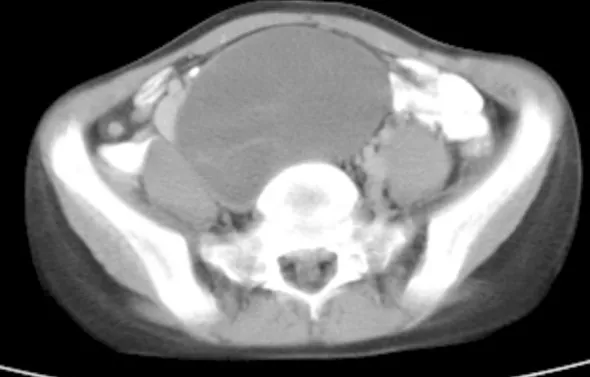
Computed tomography scan shows a mass arising in the retro peritoneum.
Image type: radiology (ct)